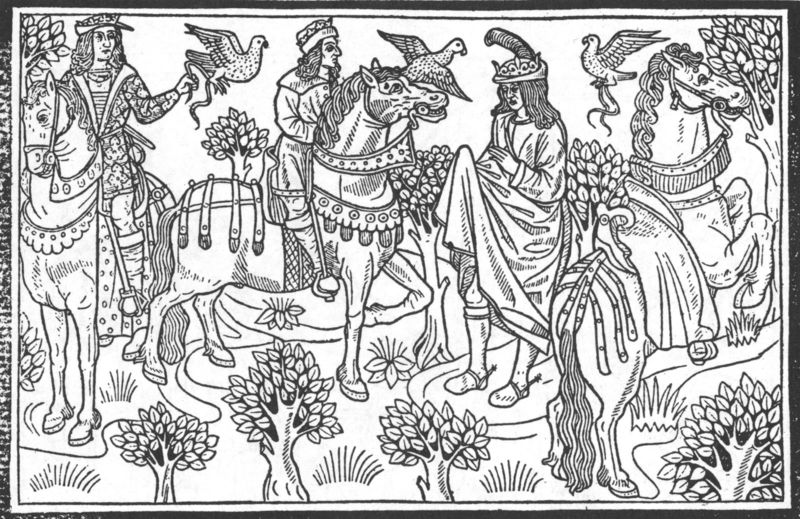
Titel: Miroer salutair pour toutes gens (Danse macabre hystoriee. Danse macabre des femmes)
Schlagwörter: baum, blätter, falke, mann, vogel, weiß, bäume, fluss, landschaft, menschen, frau, hut, kleid, männer, schwarz, symbol, zeichnung, tiere, tuch, weg, wiese, federn, bild, bach, natur, vögel, sträucher, gewand, pflanzen, pferd, pferde, reiter, garten, hufe, sattel, zaumzeug, zügel, holzschnitt, grafik, könig, weib, draussen, paradies, tauben, druck, stich, illustration, frieden, ritter, jagd, mittelalter, königin, levade, natr, falken, pfalanzen, 16. jh., 15. jh., illustration+